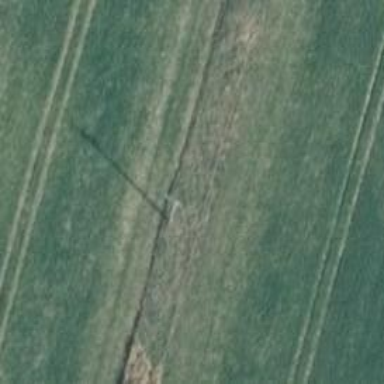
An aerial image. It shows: Minor power line with three cables.